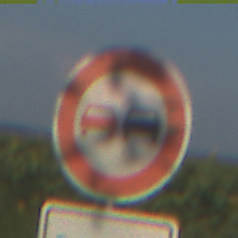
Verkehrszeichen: Ueberholverbot
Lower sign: ZeitangabenMitBeschraenkungAufWochentage8
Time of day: MorningAfternoon
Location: Outdoor (RoadRail)
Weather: Clear
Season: NotSpecified
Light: Natural